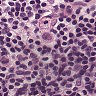
Metastatic tissue present: no